二年级 · 算术
每盒蛋糕 6 元，小林买蛋糕用了多少钱?

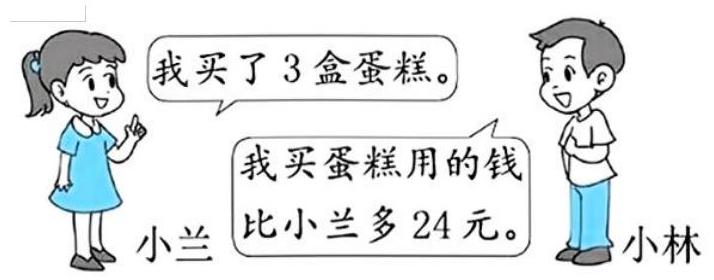
答案: 42 元

【分析】根据题意可知, 求小林买蛋糕用了多少钱? 先求出小兰买蛋糕用了多少钱, 用买的数量乘蛋糕的单价, 然后再加上小林比小兰多花的钱数即可。

【详解】 $3 \times 6+24$

$=18+24$

$=42 （$ 元 $)$

答: 小林买蛋糕用了 42 元钱。

【点睛】主要考查了表内乘加的实际应用, 要熟练掌握。